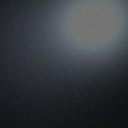
Screen state: off